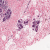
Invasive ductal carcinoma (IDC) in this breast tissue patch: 0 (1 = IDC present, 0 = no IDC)